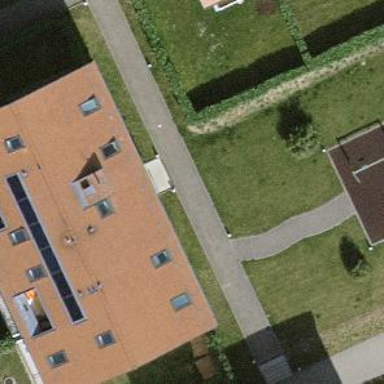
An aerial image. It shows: Image showing building with apartments.